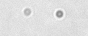
Label: camera_spot